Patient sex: M
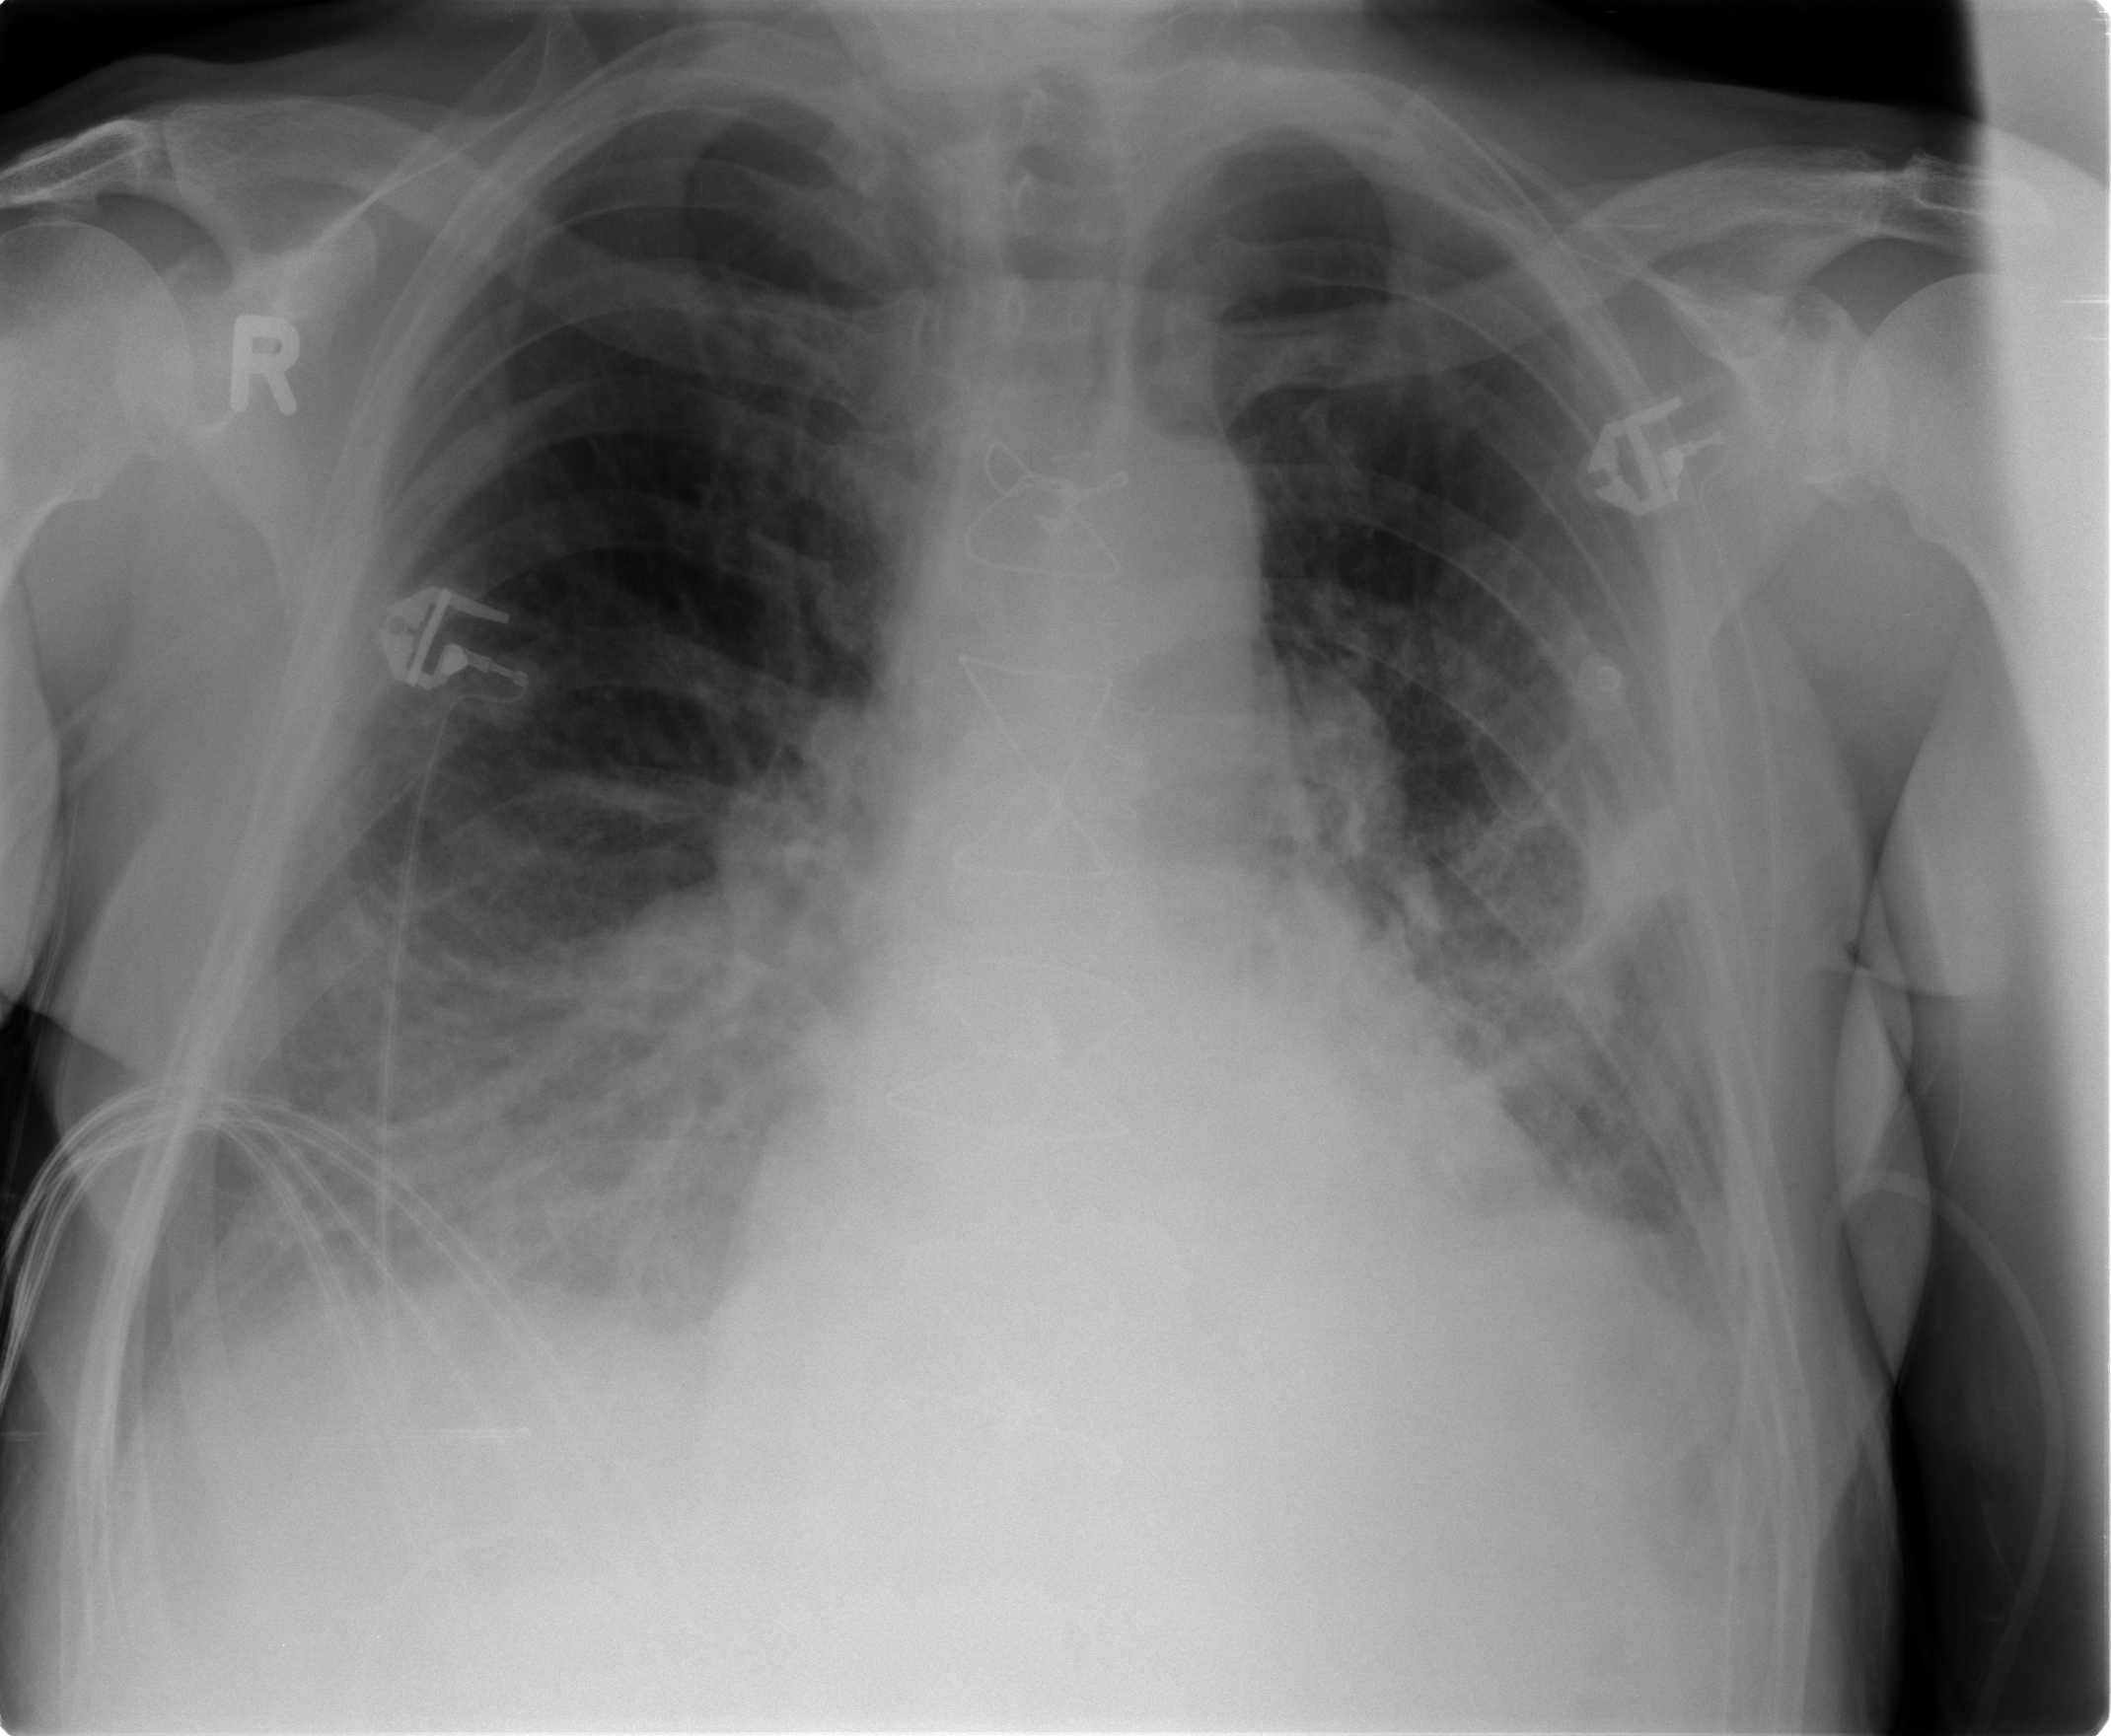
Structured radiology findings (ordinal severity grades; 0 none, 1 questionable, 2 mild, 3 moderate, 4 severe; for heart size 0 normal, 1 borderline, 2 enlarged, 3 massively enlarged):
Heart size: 2
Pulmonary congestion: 2
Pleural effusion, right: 2
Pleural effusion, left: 2
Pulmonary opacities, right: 2
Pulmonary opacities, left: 2
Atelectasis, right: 2
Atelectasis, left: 2